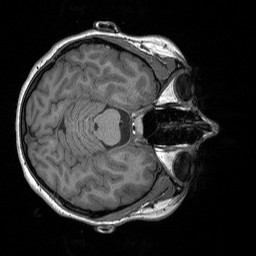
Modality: T1w
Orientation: axial
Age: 22
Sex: female
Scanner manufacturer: siemens
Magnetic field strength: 3 T
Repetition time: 1.9 s
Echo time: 0.00227 s